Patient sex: F
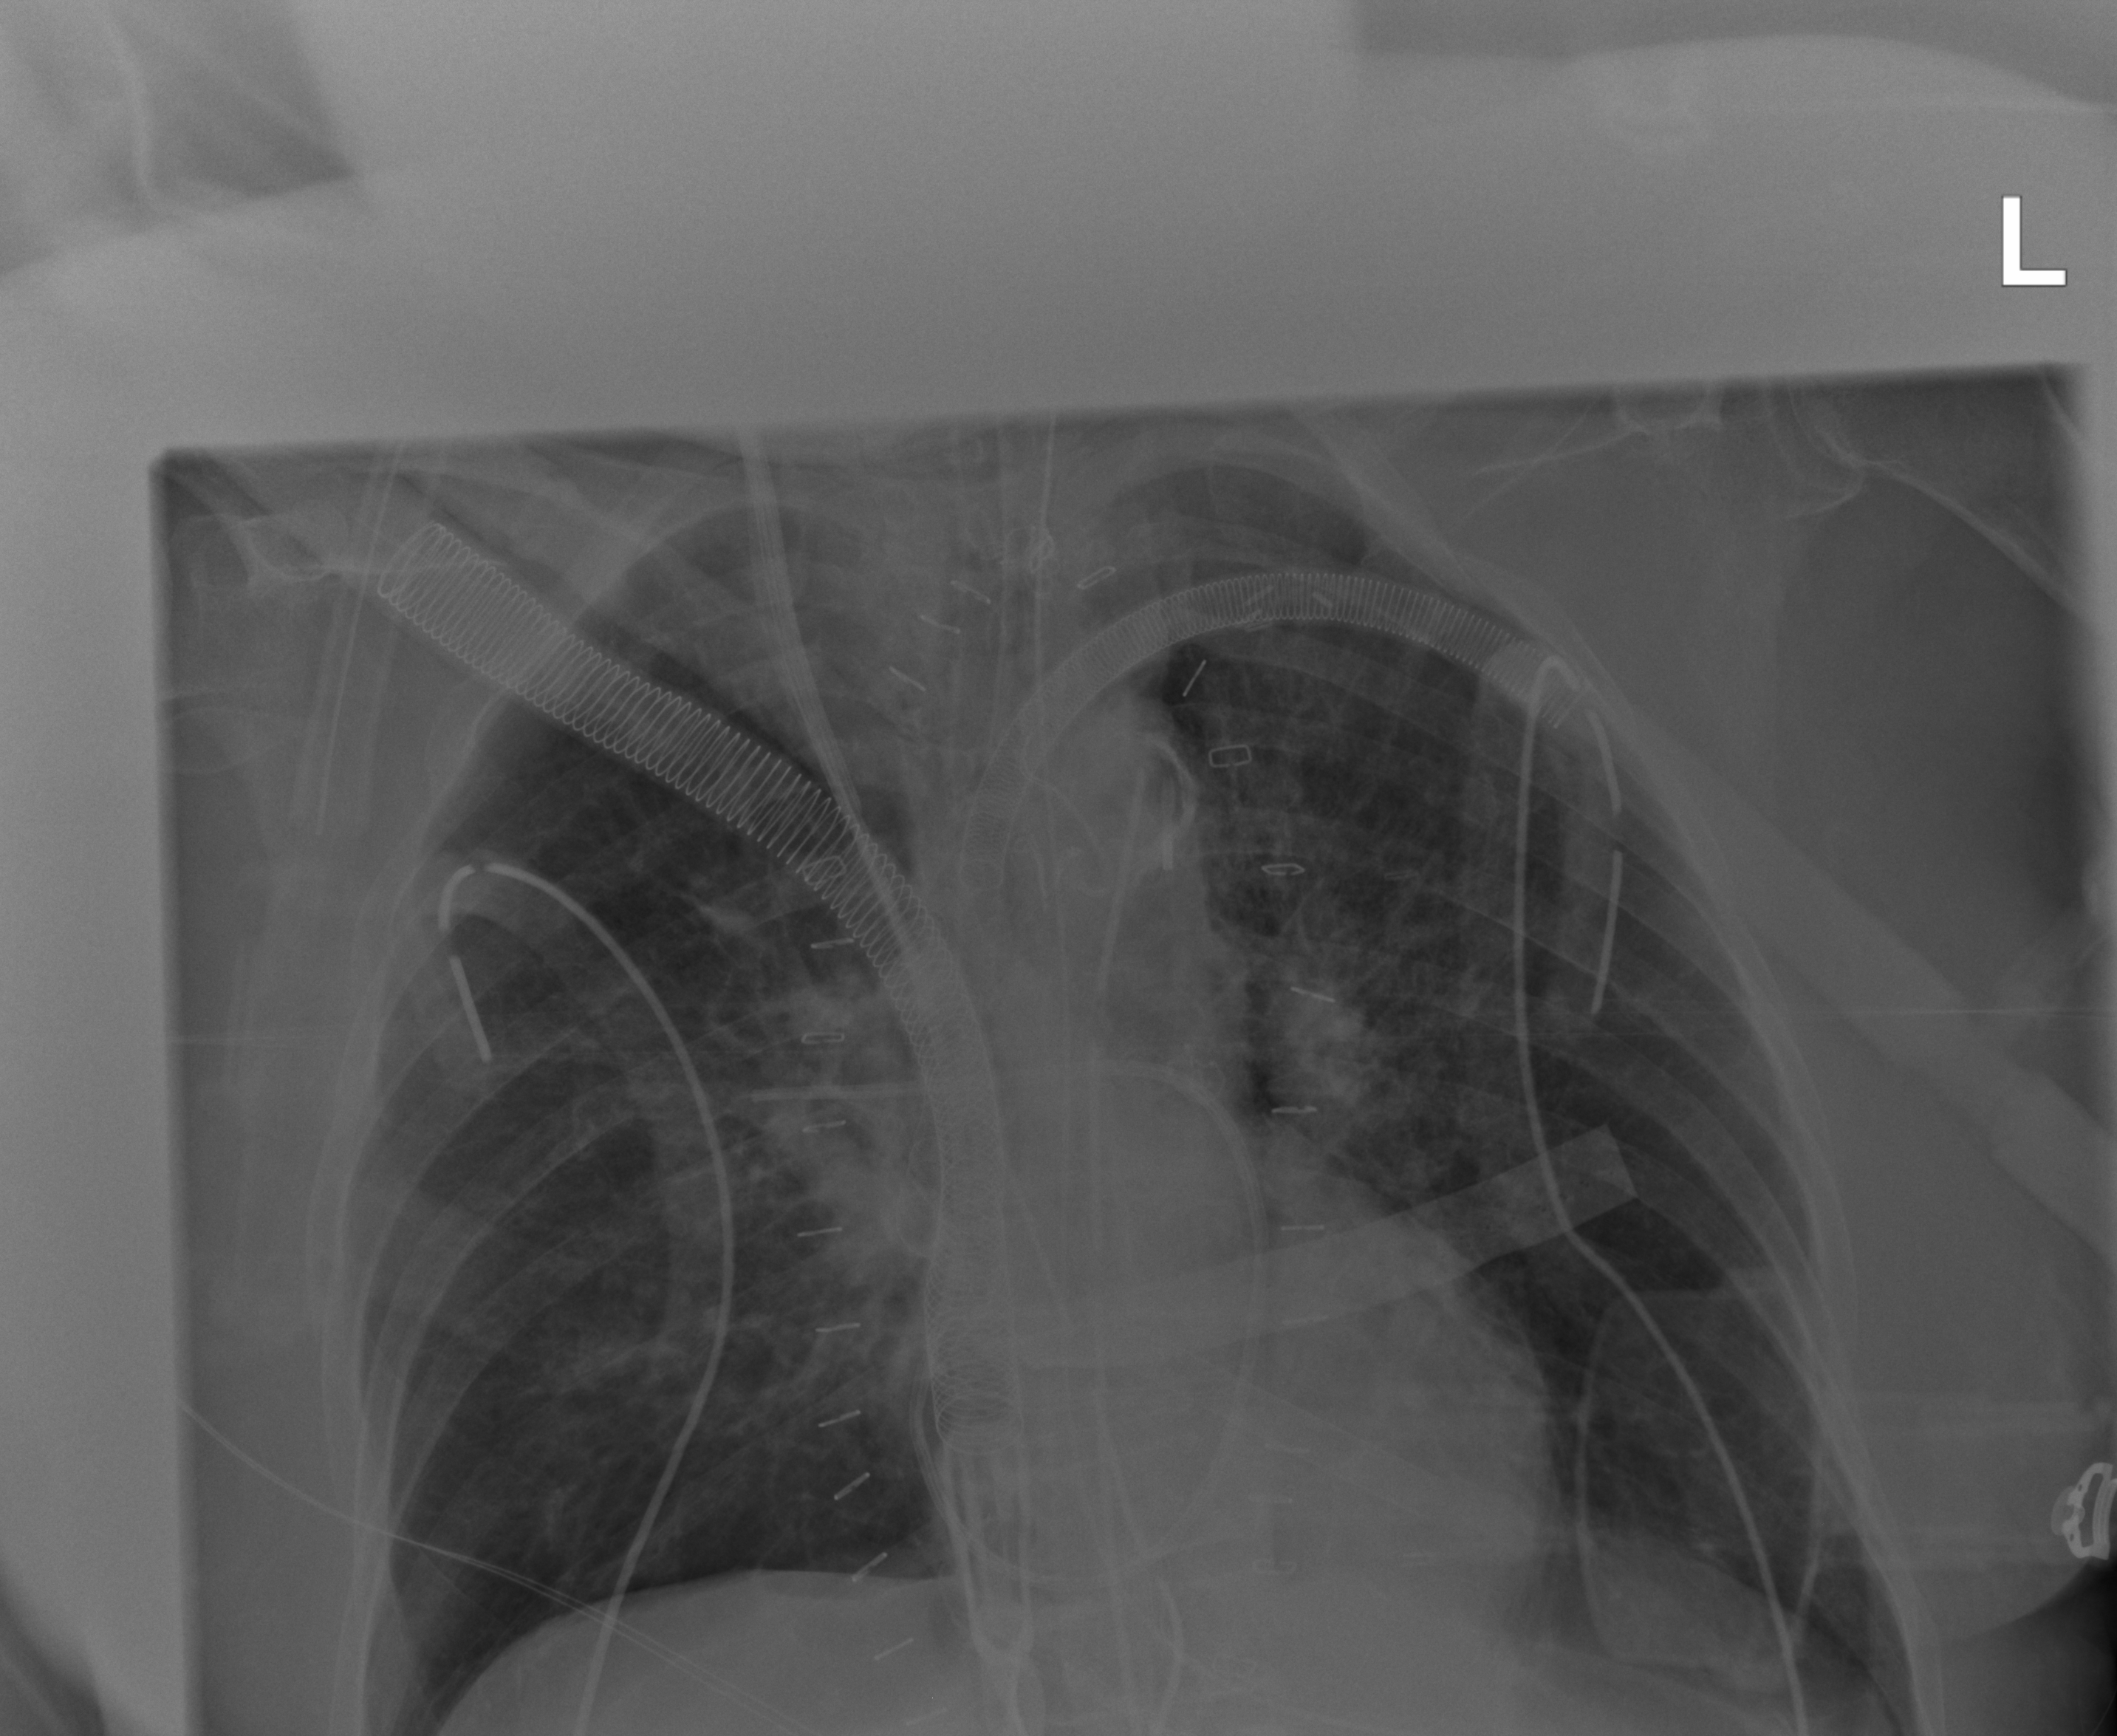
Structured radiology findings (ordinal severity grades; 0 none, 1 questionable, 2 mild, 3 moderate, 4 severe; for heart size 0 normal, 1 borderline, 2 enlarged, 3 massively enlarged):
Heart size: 0
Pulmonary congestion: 2
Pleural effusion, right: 0
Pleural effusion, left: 0
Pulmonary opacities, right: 0
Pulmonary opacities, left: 0
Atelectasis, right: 0
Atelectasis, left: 0